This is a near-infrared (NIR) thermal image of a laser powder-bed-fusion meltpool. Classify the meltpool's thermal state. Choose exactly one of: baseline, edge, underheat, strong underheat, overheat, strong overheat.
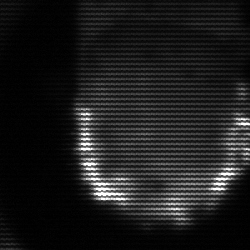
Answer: baseline